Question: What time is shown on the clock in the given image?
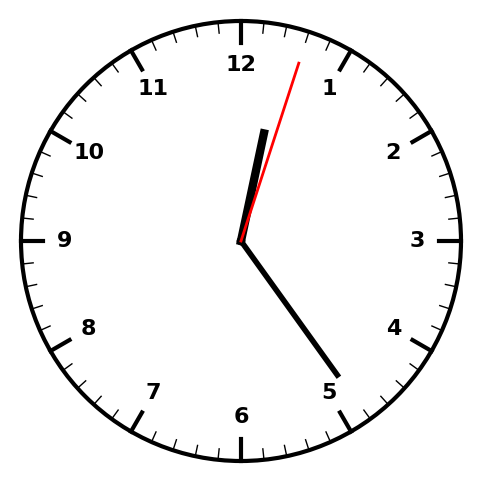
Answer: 12:24:03